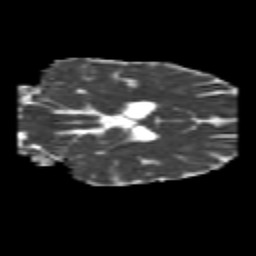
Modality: MD
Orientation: coronal
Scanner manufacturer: siemens
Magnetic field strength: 3 T
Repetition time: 6.8 s
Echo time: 0.093 s